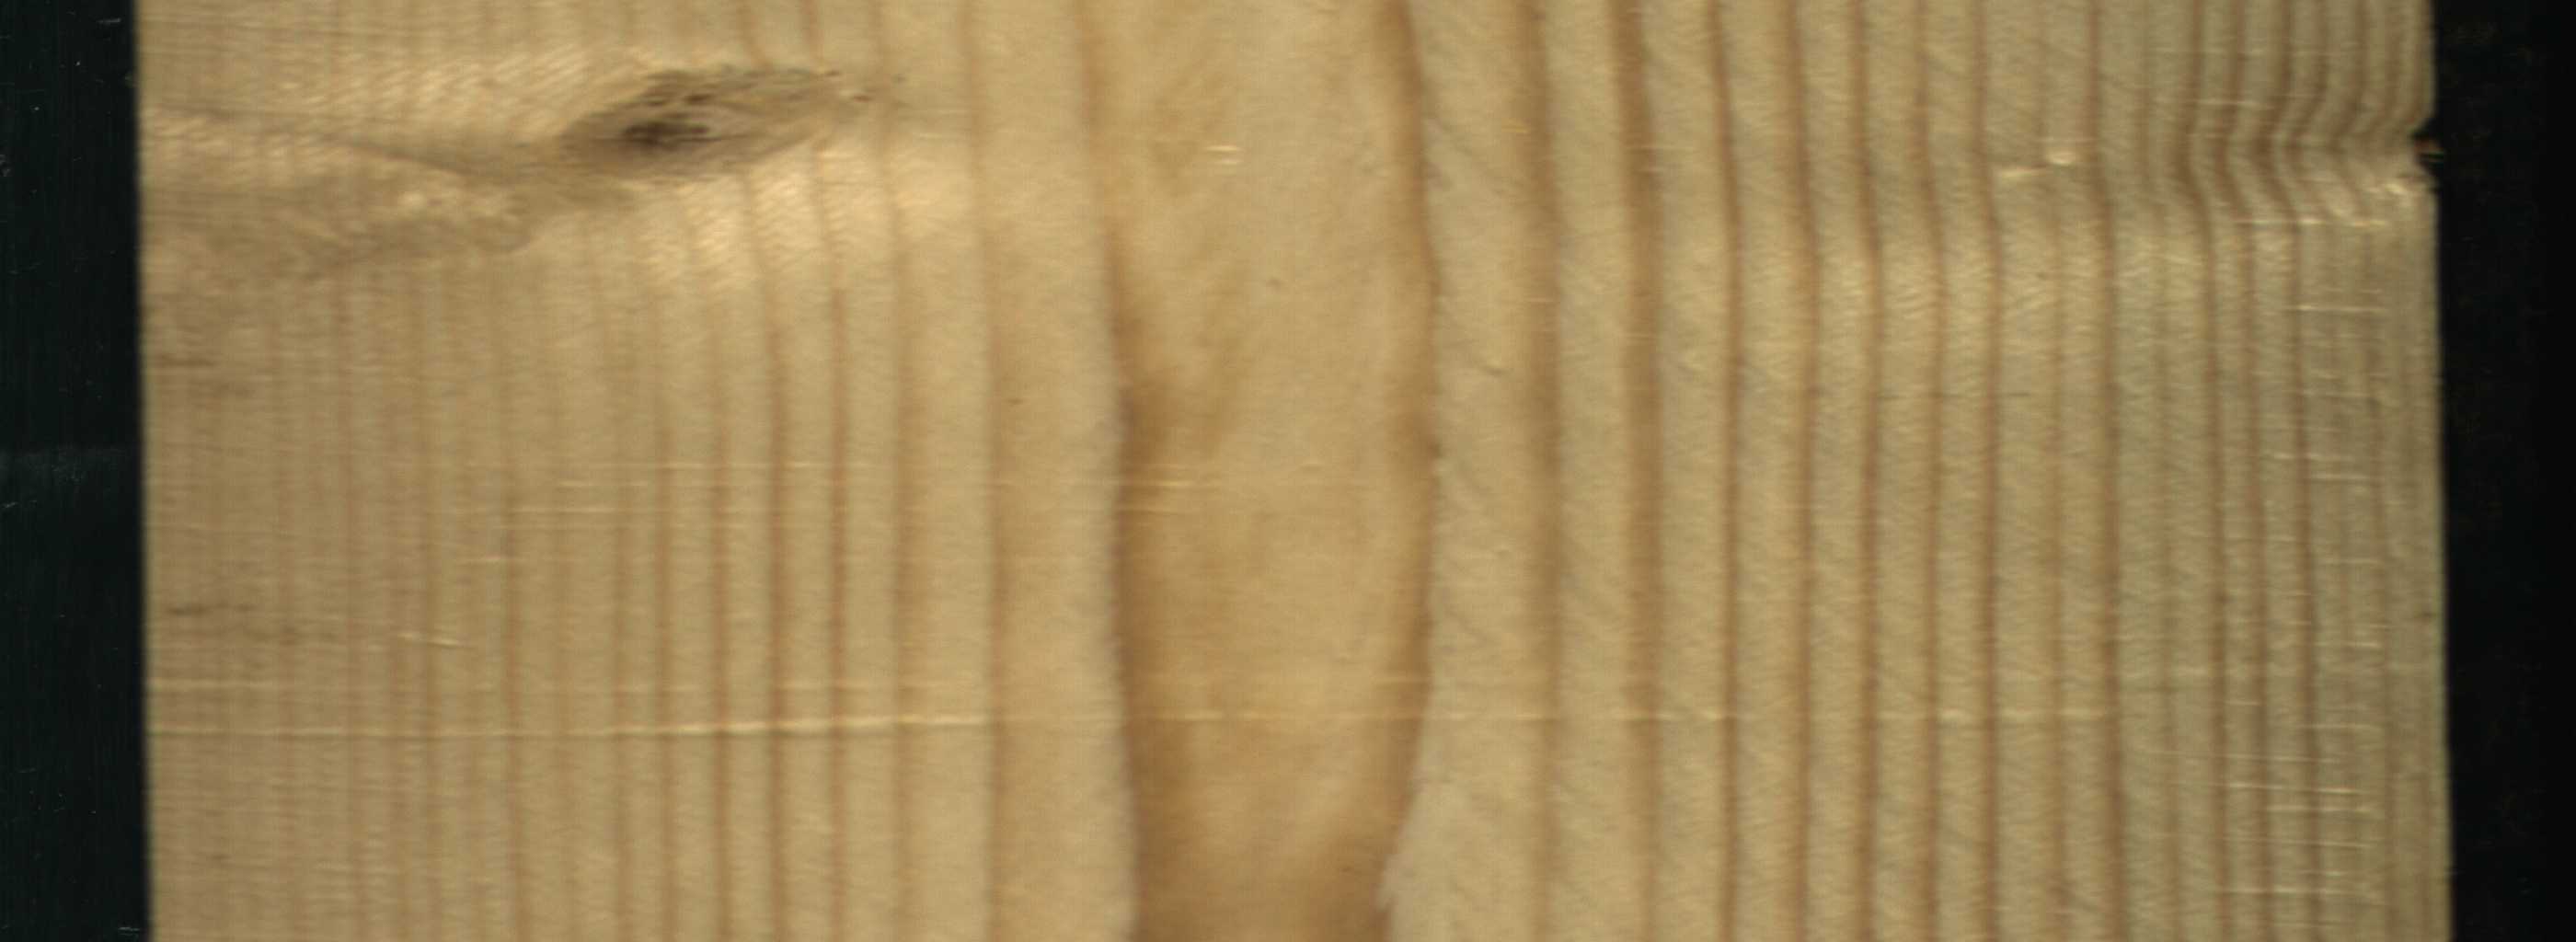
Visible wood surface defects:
Live_Knot